Field crop: tomato
Growth stage: 2
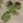
Species: solanum